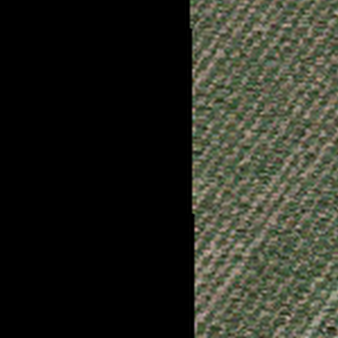
Label: other